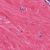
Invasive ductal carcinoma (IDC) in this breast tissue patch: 0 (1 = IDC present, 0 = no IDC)